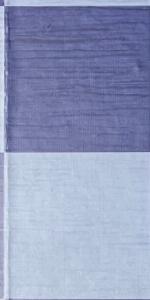
Label: Empty